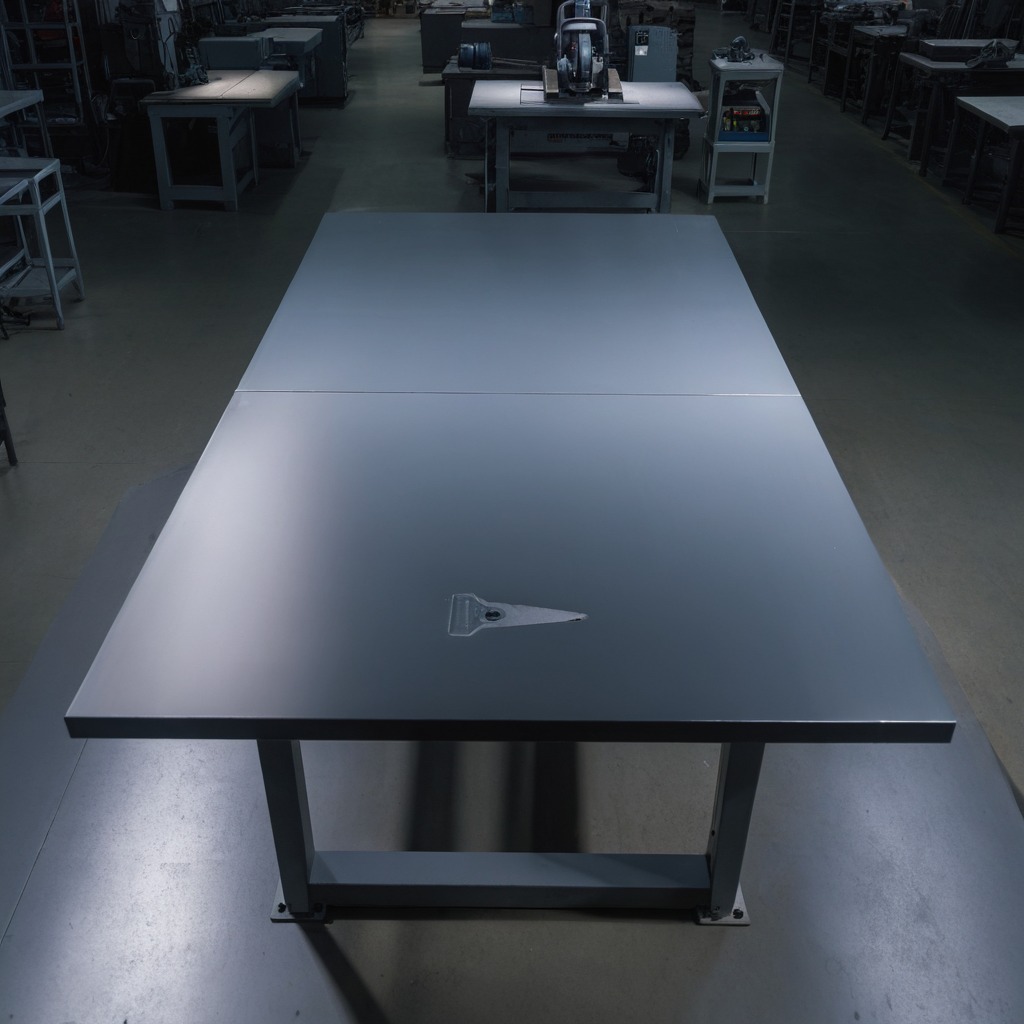
A handheld metal saw is lying on the clean empty table in the basement in the evening soft directional lighting on the tabletop realistic grain studio-quality clarity centered framing